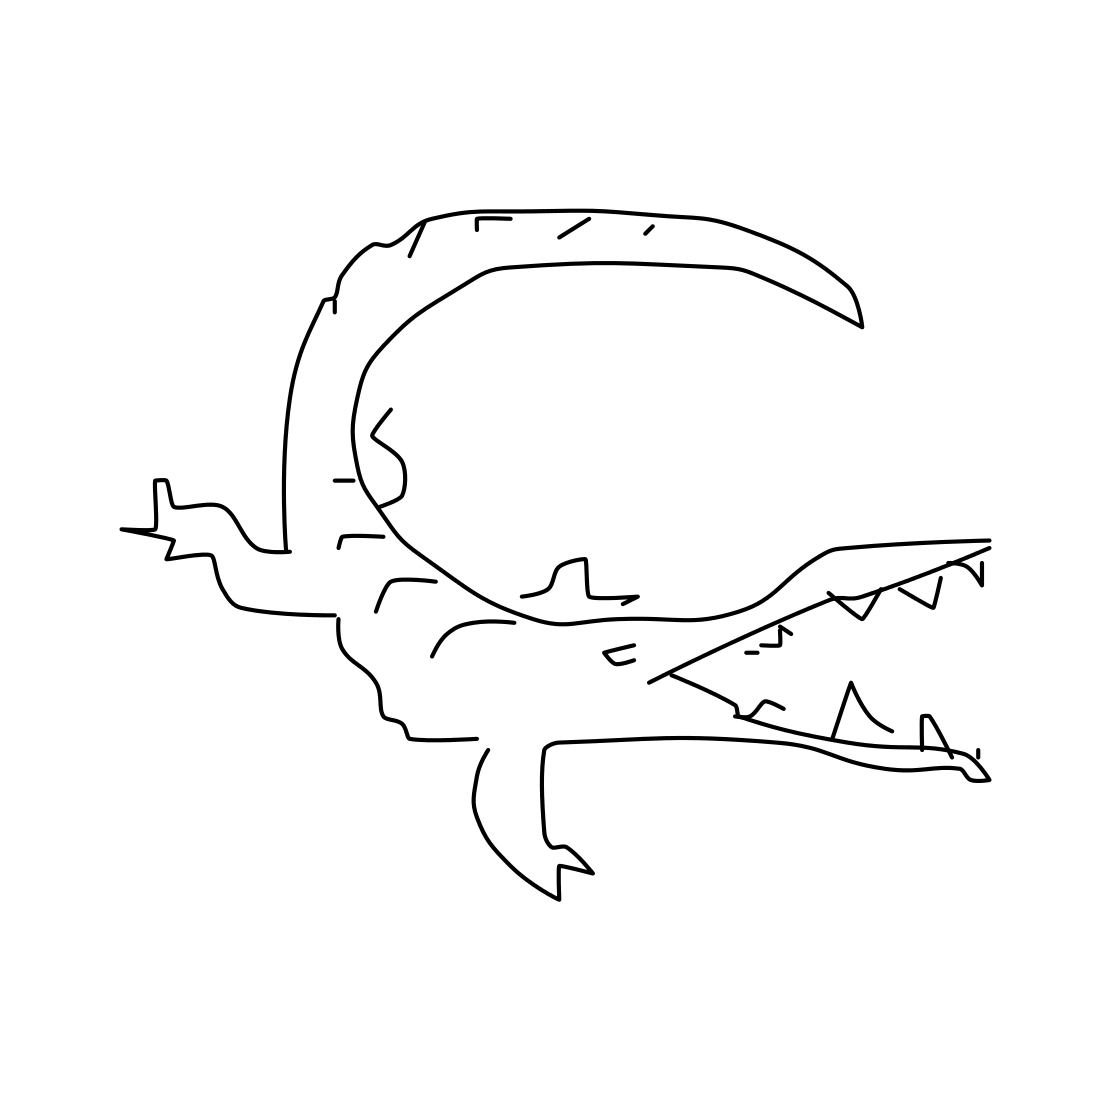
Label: crocodile